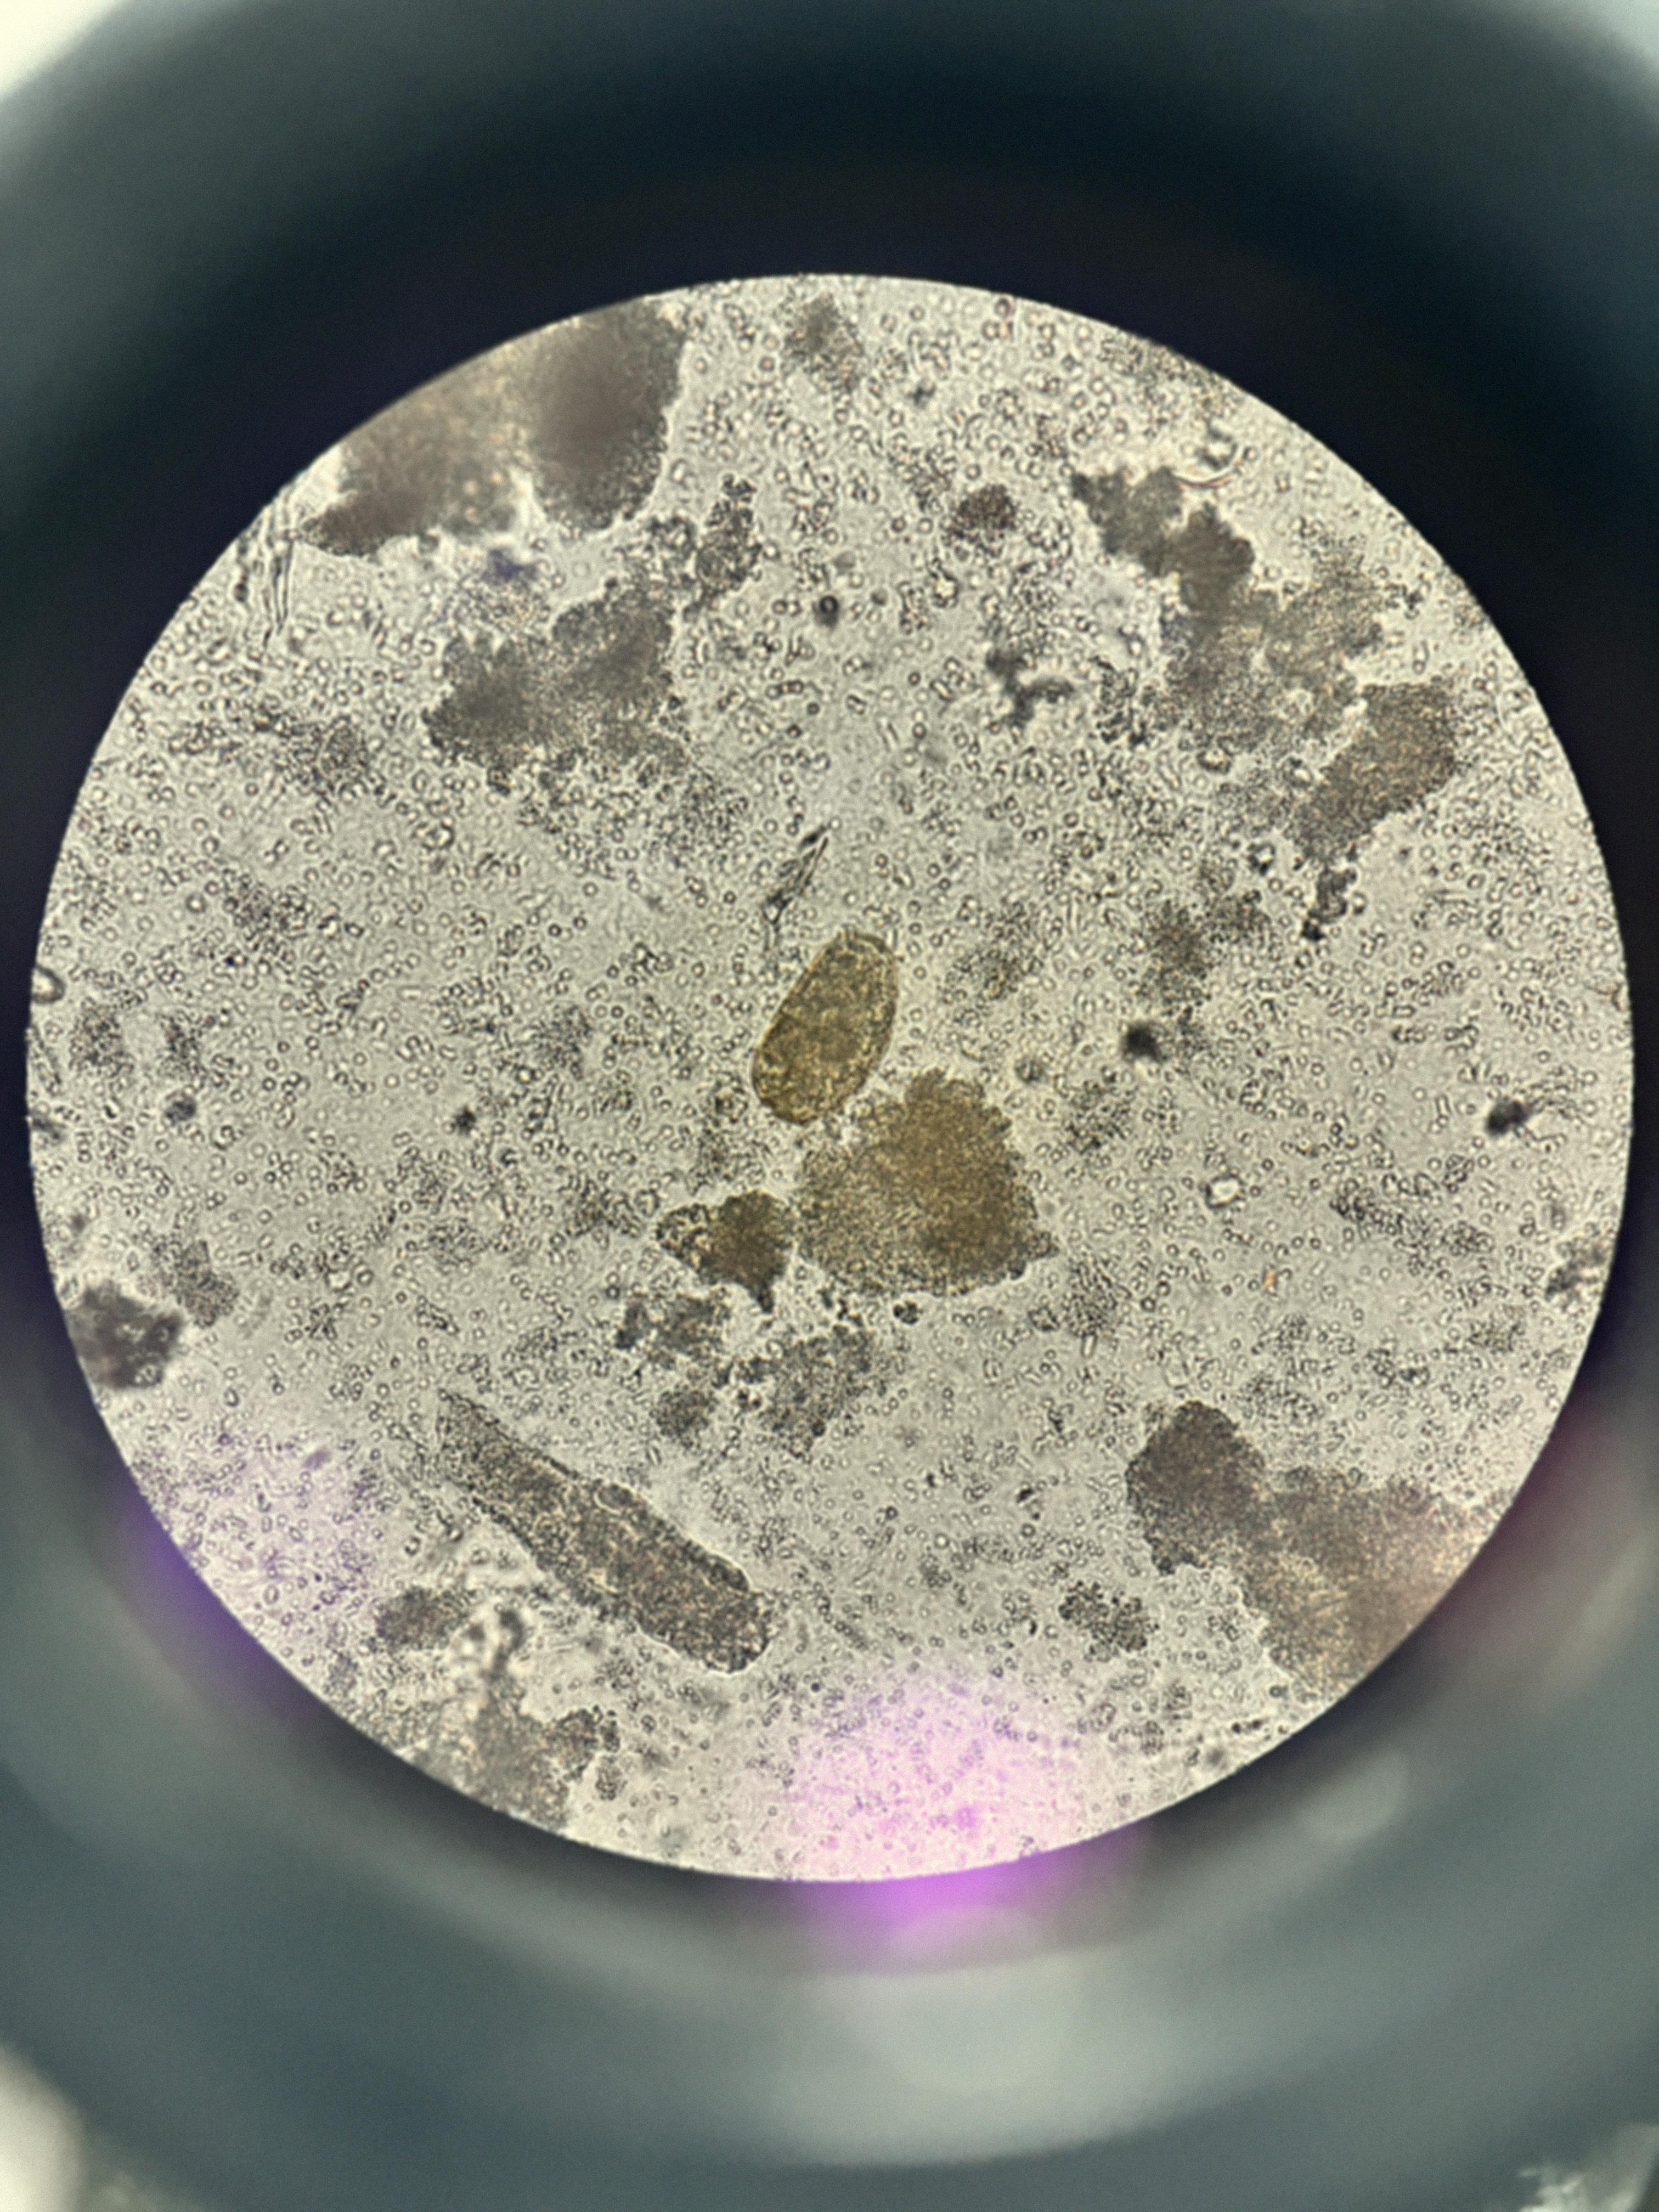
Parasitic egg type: Paragonimus spp